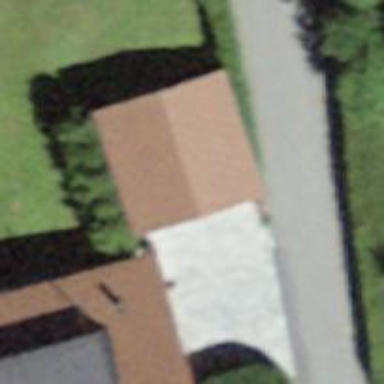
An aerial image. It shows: Garage.